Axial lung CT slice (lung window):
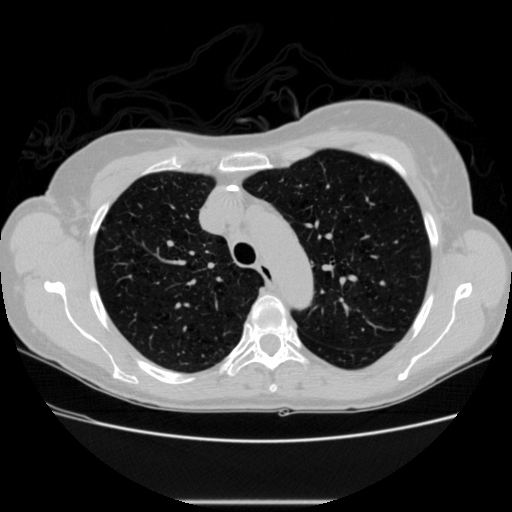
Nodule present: no